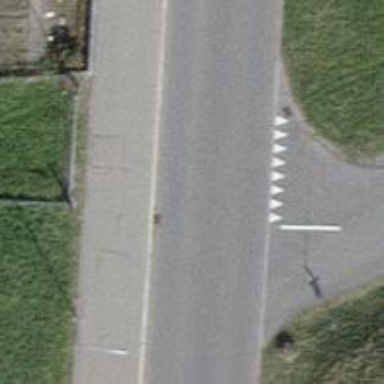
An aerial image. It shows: Kerb barrier.